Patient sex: M
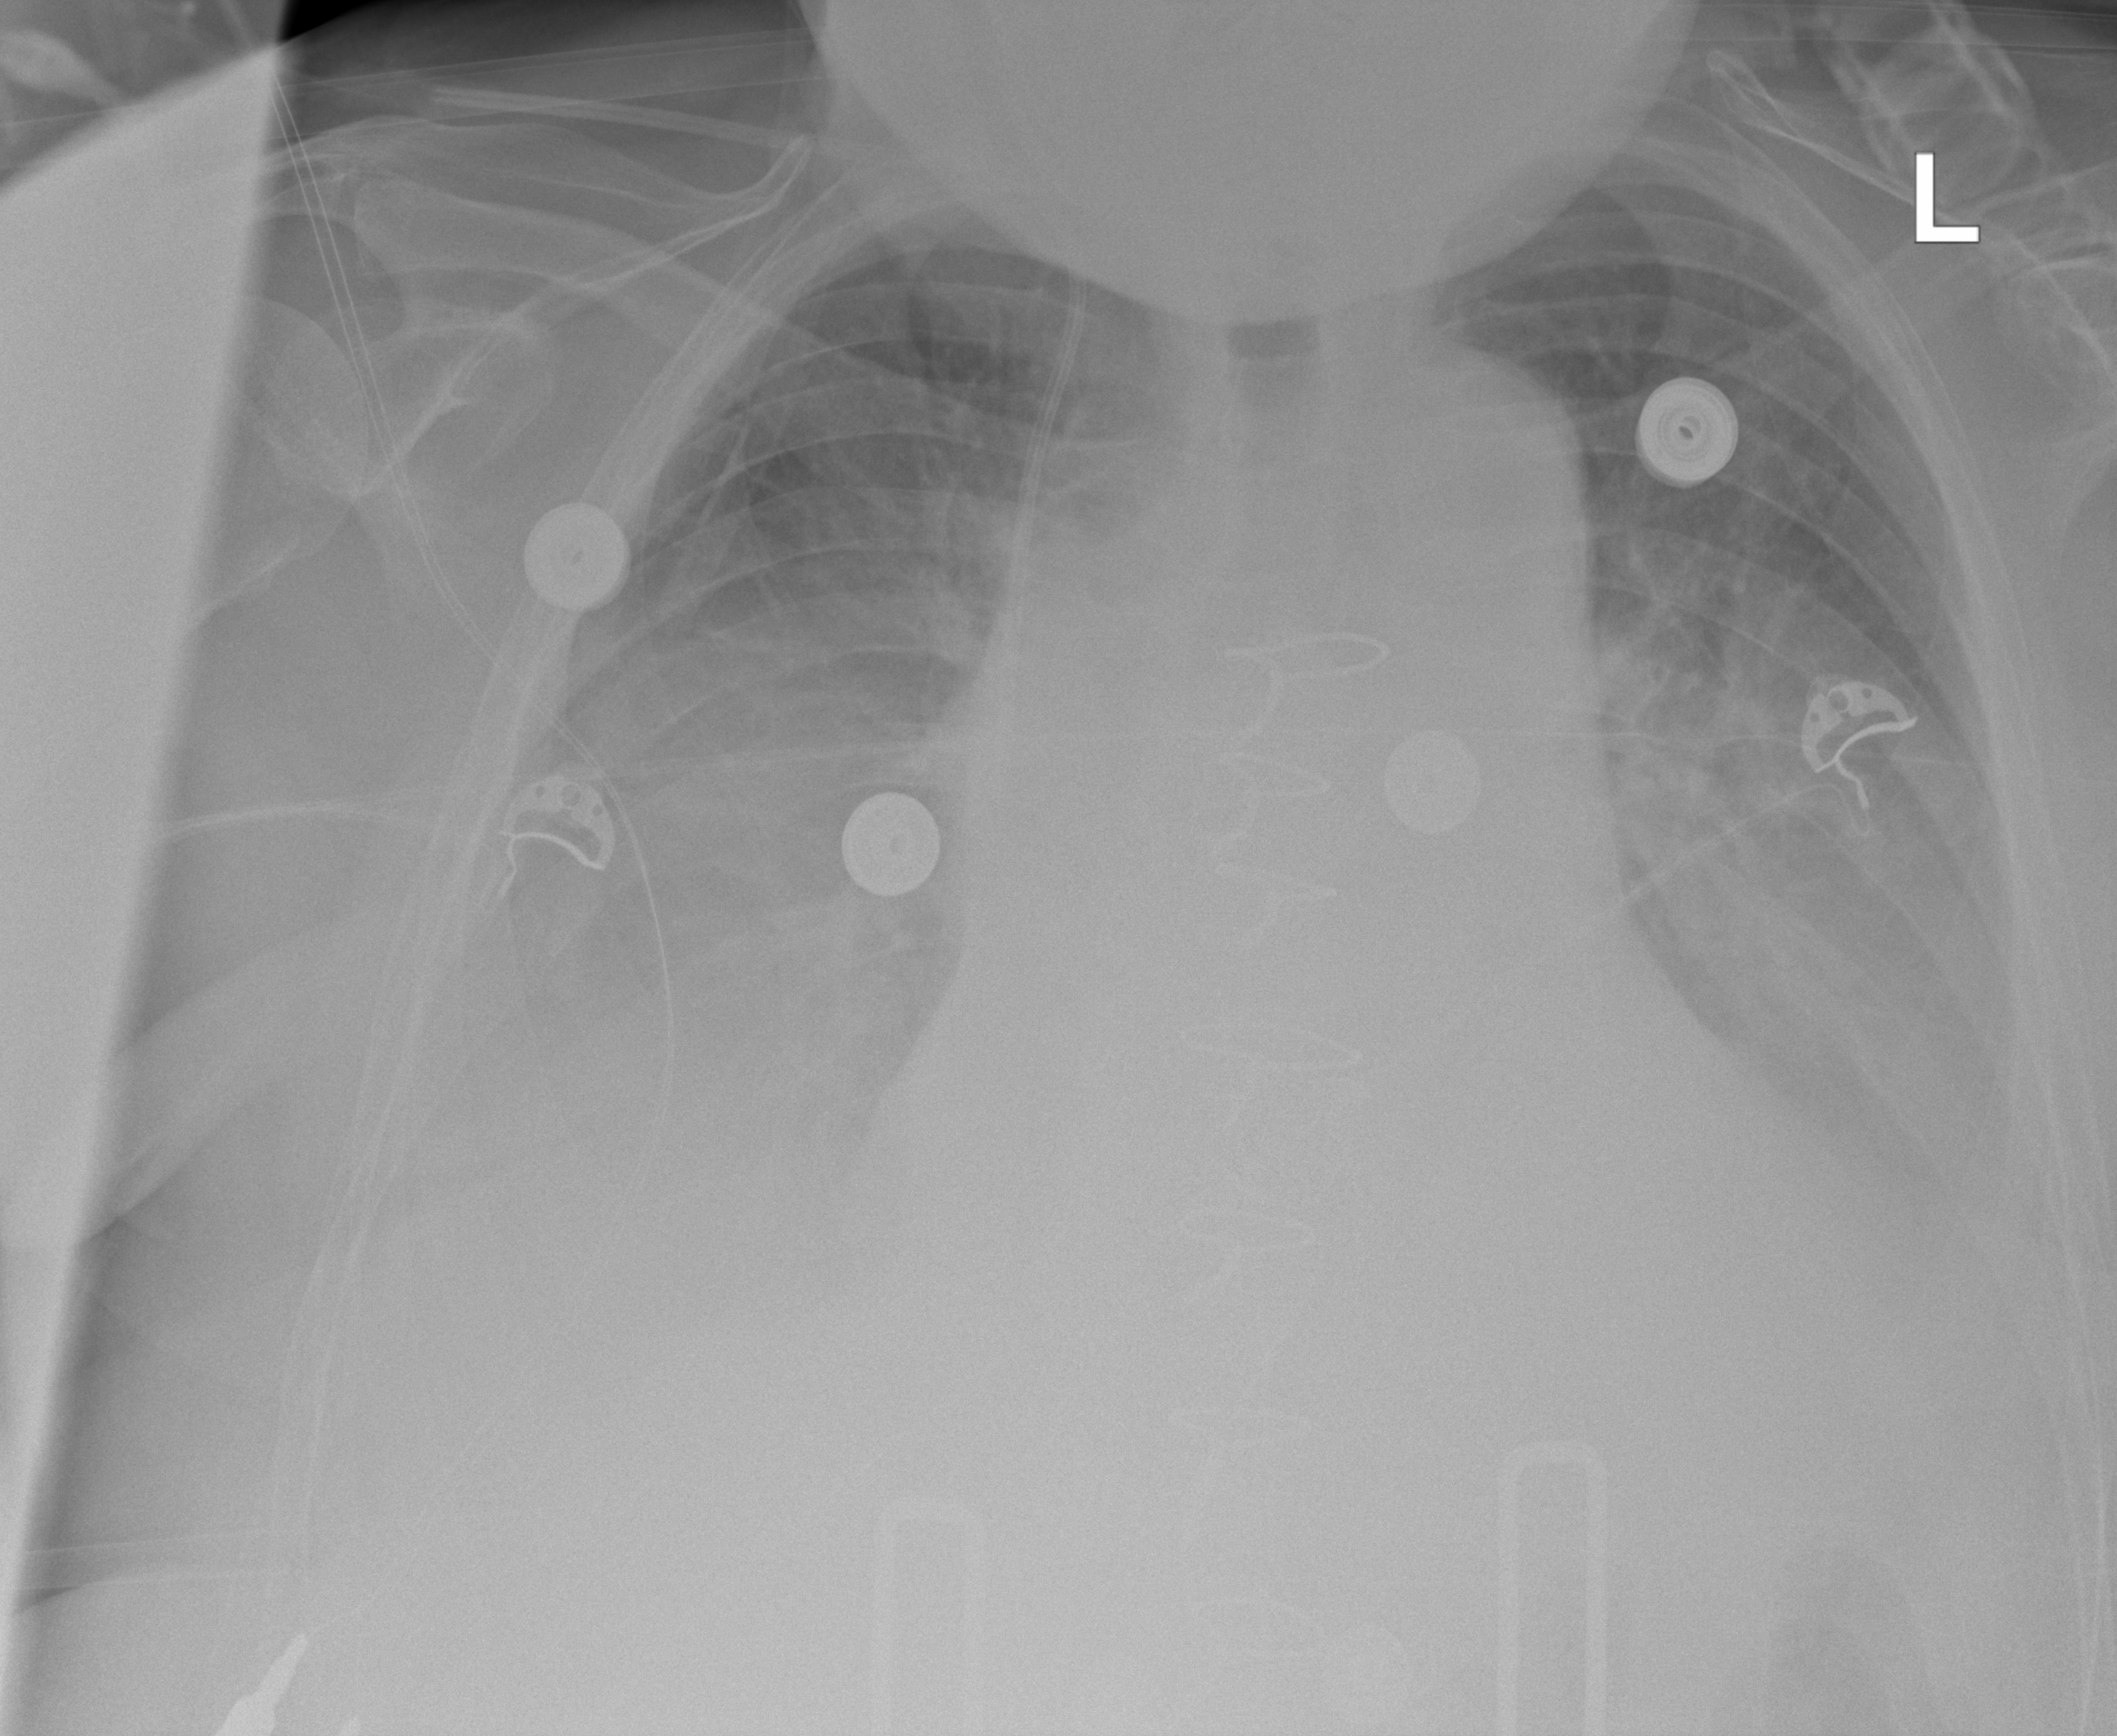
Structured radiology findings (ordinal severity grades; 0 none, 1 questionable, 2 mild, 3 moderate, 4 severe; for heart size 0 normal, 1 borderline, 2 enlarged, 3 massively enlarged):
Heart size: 1
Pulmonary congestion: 2
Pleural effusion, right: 2
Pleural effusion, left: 3
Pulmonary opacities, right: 2
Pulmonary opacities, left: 0
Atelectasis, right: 2
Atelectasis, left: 2